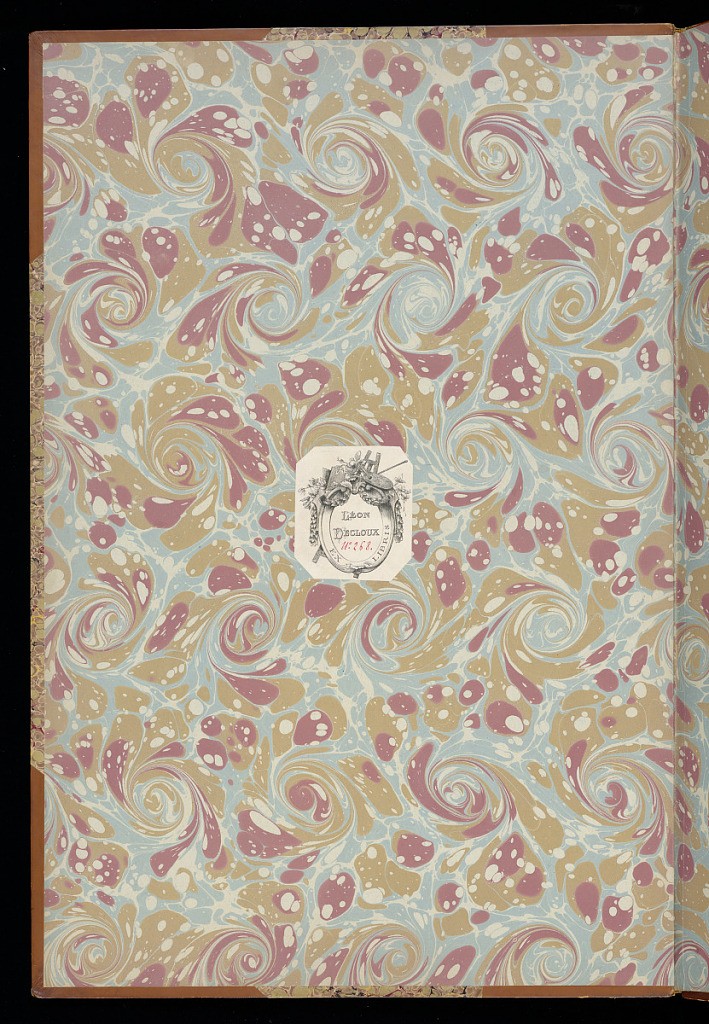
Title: Album of Prints: Designs for Sculpted Trophies by François Roumier
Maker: François Roumier, French, 16..–1748
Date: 1740-1748
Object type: Book
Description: Album of prints containing François Roumier's book of sculpted, religious trophies.